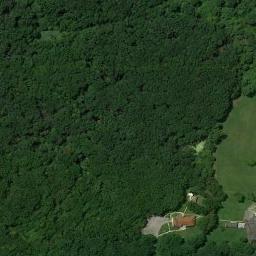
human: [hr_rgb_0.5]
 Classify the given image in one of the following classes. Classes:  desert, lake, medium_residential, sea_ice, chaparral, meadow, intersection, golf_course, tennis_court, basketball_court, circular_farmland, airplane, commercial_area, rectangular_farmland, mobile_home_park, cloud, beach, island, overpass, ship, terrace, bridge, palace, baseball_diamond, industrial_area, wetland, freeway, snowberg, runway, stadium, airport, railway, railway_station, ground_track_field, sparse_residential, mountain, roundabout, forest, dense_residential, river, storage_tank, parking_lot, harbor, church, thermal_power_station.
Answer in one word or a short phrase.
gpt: forest